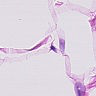
Metastatic tissue present: no